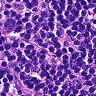
Metastatic tissue present: no